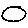
Label: circle